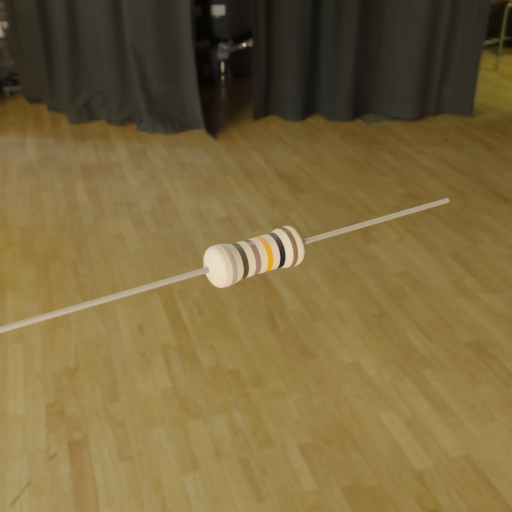
Resistor colour bands (in order): silver, black, gray, orange, black, brown